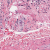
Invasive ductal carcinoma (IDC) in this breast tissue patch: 0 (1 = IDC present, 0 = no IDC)